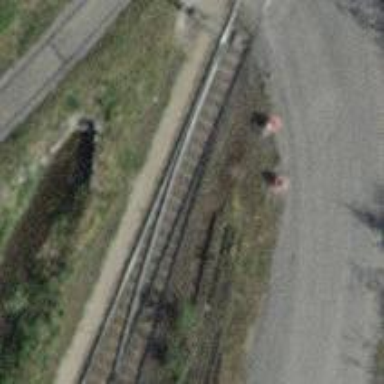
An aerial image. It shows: Railway switch.